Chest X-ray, PA view. Patient: 26 years old, sex F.
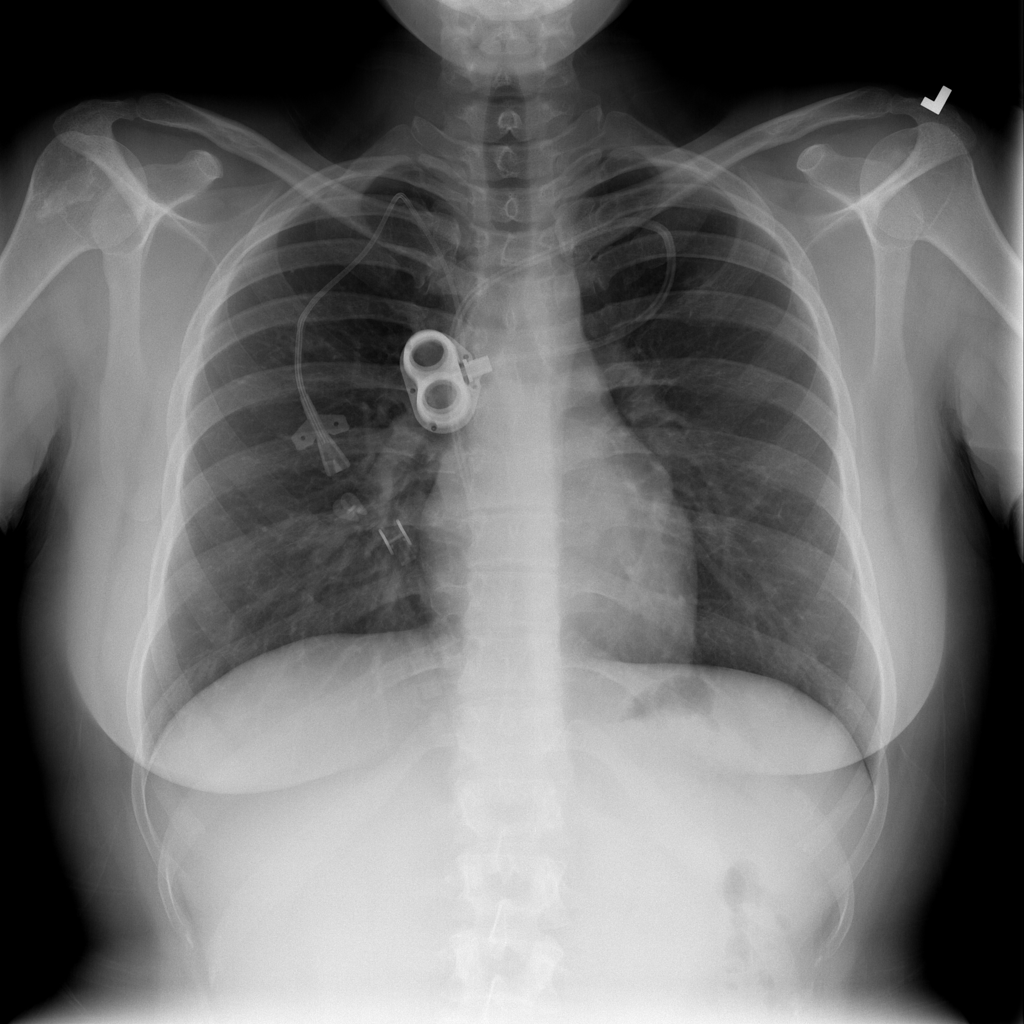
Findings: No Finding